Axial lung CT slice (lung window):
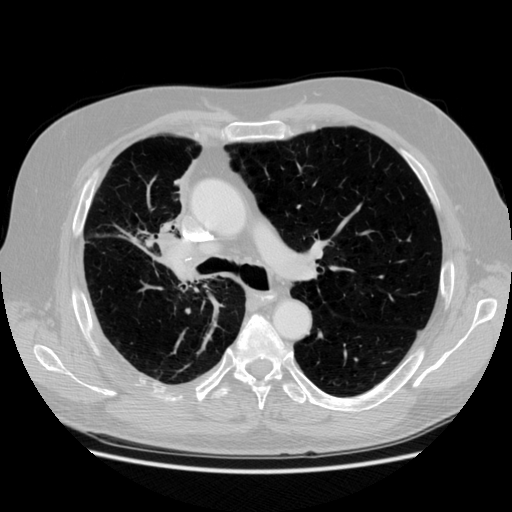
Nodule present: no